Question: I would like to darken only lower part of the image and ofcourse with linear gradient, so that it goes from light on the top to dark at the bottom of the div.
If there is the other option to do that with div, where the text is there?
Do you need to do that in css or style inside html?
My code where that background image is:
'''
<div id="content-wide">
<div class="post">
<div class="imgwide" style="background-image: url(image.jpg); background-repeat: no-repeat; background-size: 100%; background-position: center;">
<div class="p-heading"><h1><a href="<?php the_permalink() ?>" title="<?php the_title_attribute(); ?>"><?php the_title(); ?></a></h1>
<div class="p-content">
here is the text
</div>
</div>
</div>
</div>
</div>
'''
my contains these entries:
'''
#content-wide {
position: relative;
width: 1180px;
float: left;
background: #F4F4F4;
margin-bottom: 19px;
}
.imgwide {
width: 1160px;
height: 450px;
margin: 10px 10px 10px 10px;
}
#content-wide .post, #content .page {
background-color: #F4F4F4;
}
#content-wide .p-heading {
position: absolute;
bottom: 0;
left:0;
width: 844px;
height: 180px;
}
#content-wide .p-heading h1 {
color: #F8F8F8;
font-size: 26px;
padding: 20px 20px 20px 30px;
}
#content-wide .p-heading h1 a {
color: #F8F8F8;
text-decoration: none;
text-transform: none;
}
#content-wide .p-heading h1 a:hover {
text-decoration: none;
color: #F8F8F8;
}
#content-wide .p-content {
padding: 0px 20px 20px 30px;
font-family: Frutiger, Lato;
font-size: 15px;
line-height: 16px;
text-align: none;
color: #EAEAEA;
}
'''
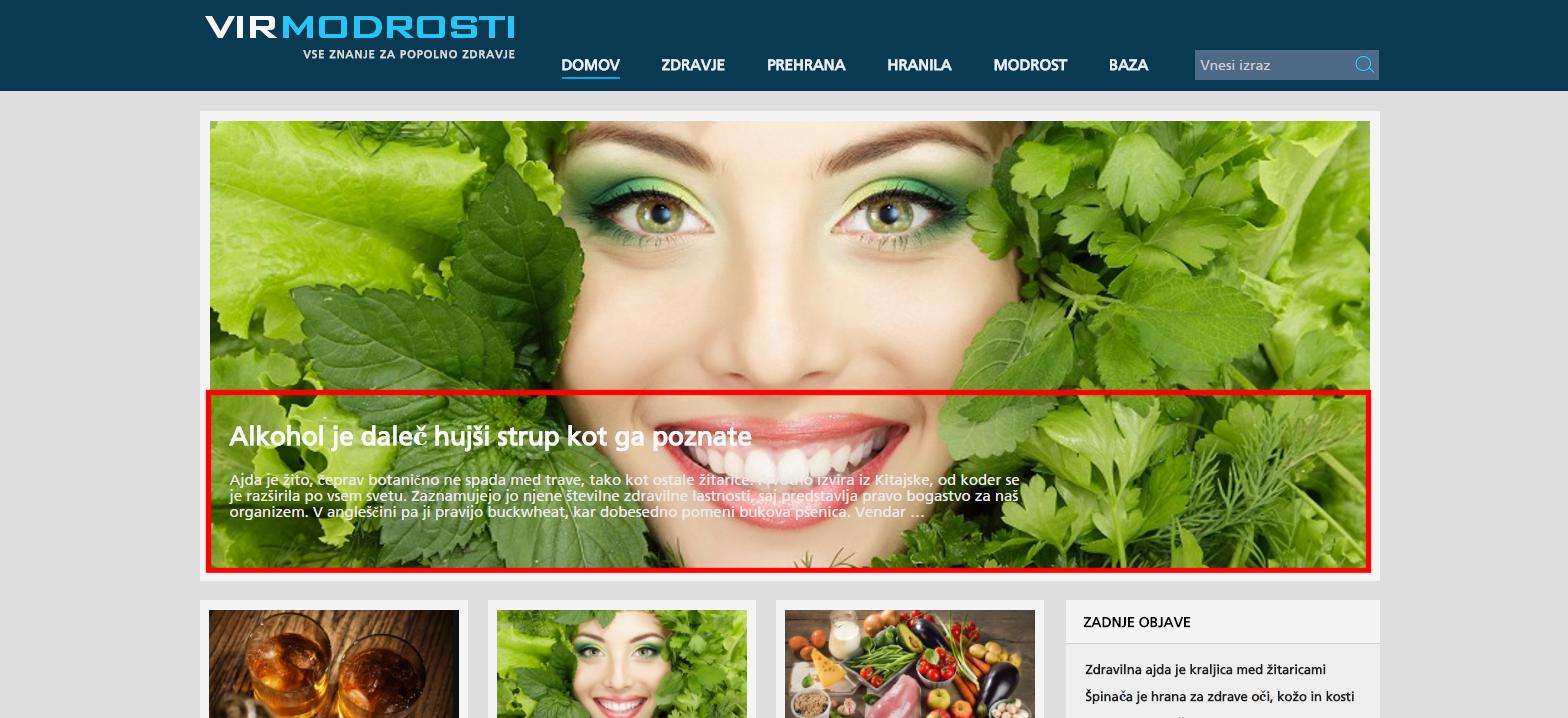
Answer: You can use a CSS solution, check <URL>, it works like this :
'''
background:linear-gradient(to bottom, rgba(0,0,0,0) 20%, rgba(0,0,0,1)), url('your_url');
'''
This will darken the bottom of your 'background-image'.
<URL>
---
If you do not want to darken the image but the div on top of it then use :
'''
background: linear-gradient(to bottom, rgba(0,0,0,0) 0%, rgba(0,0,0,1) 70%);
'''
on your div ('.p-heading').